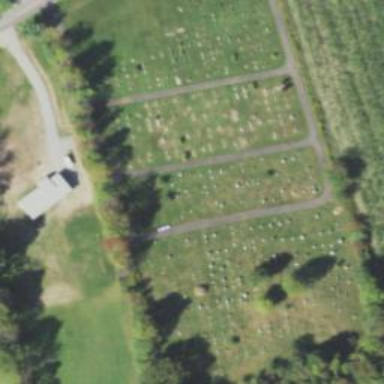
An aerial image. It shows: Cemetery.